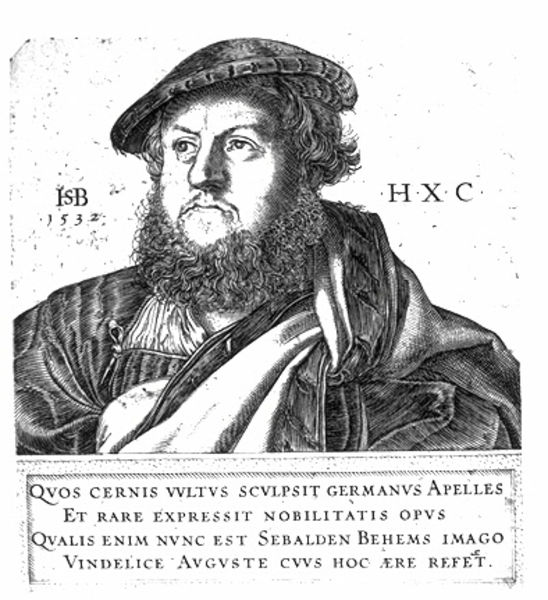
Titel: Bildnis des Hans Sebald Beham
Künstler: Monogrammist HXC (1532)
Institution: (Seriendruck)
Schlagwörter: mann, umhang, weiß, grau, hut, mund, nase, schwarz, zeichnung, blick, schal, tuch, alt, bart, hemd, kappe, mütze, augen, böse, falten, gesicht, knoten, kragen, vollbart, bildnis, herr, portrait, porträt, ferne, auge, gewand, haare, mantel, stoff, frontal, lippen, locken, renaissance, schrift, datierung, grafik, graphik, könig, dick, ernst, inschrift, streng, grimmig, deutsch, faltenwurf, jahreszahl, tränensäcke, philosoph, druck, schraffur, stich, auguste, text, buchstaben, beschriftung, bürgertum, älter, prediger, barett, luther, patrizier, dürer, kupferstich, jahresangabe, flugblatt, oberlippe, august, nürnberg, latein, lateinisch, augsburg, reformation, holbein, humanist, tich, erns, sxhrift, cranach, schongauer, apelles, stattlich, human, germanus, isb, ausgustus, beheim, opus, quos, scheufelein, umaniost, 1532, sebastian beheim, hxc, bs, beschreibng, stichhut, mannmantel, sebalden behems